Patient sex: F
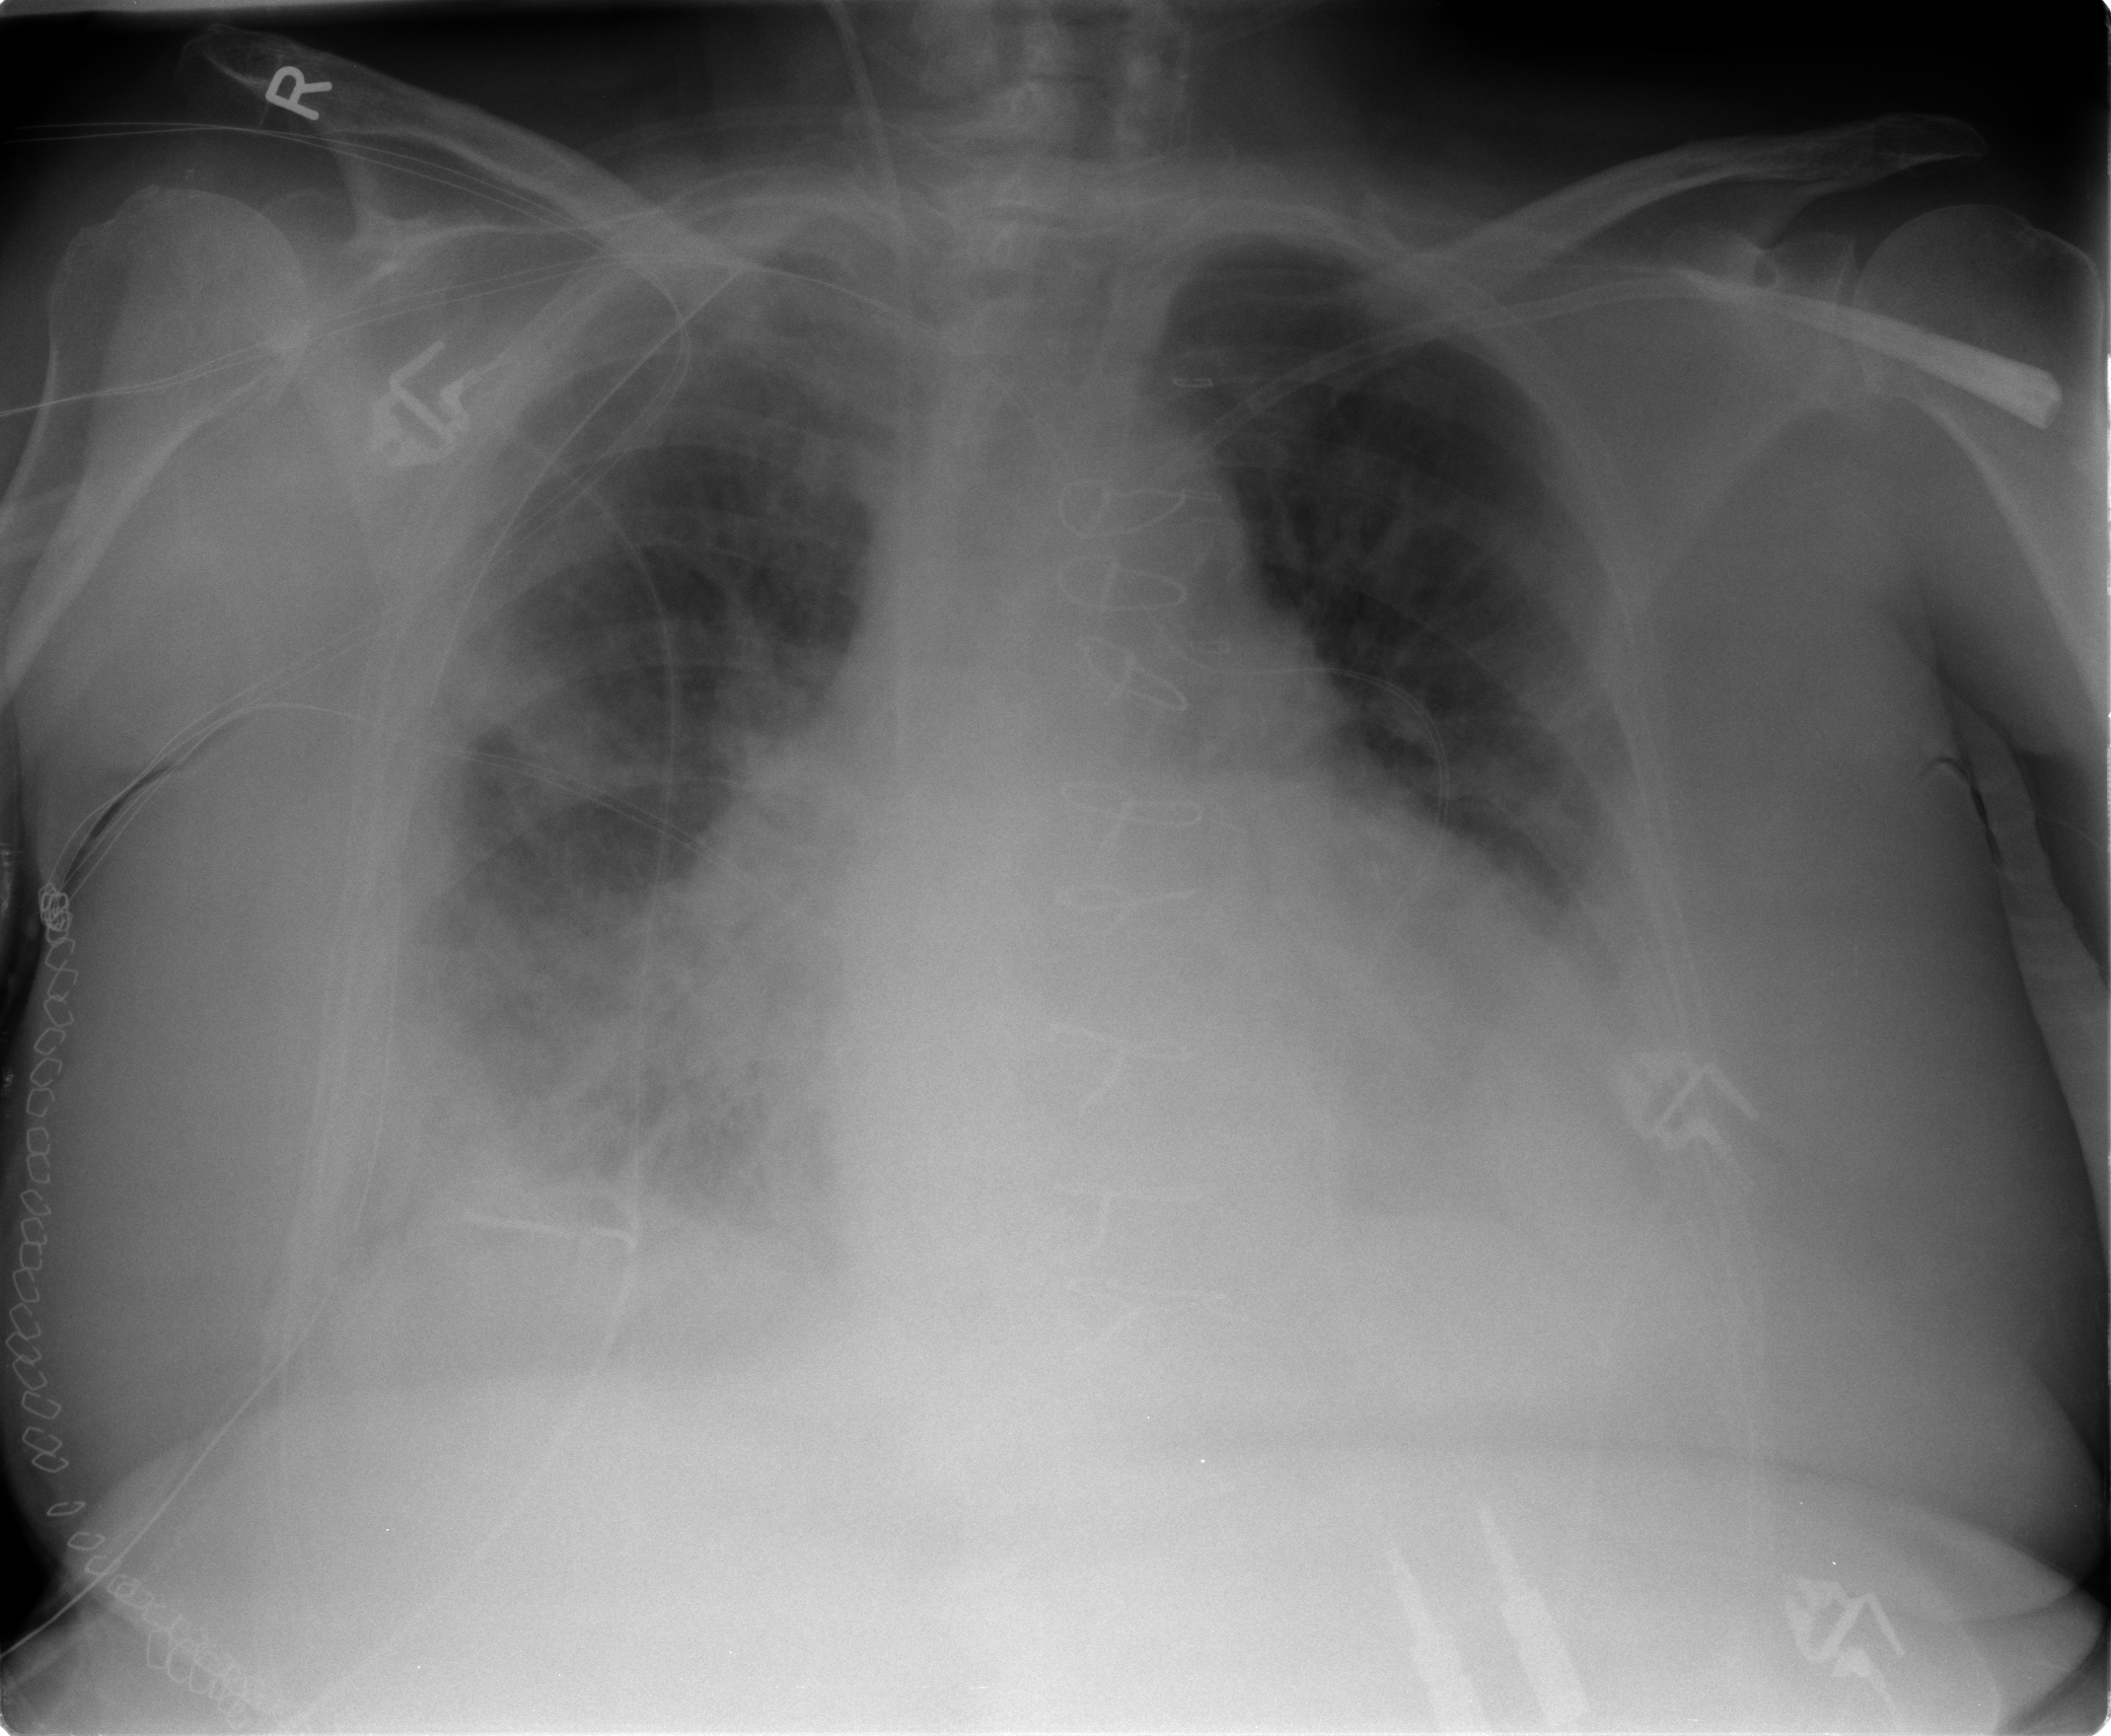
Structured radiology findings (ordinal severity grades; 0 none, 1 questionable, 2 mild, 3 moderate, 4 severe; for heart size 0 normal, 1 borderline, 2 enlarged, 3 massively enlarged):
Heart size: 2
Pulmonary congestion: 3
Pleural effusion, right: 3
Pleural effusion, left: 2
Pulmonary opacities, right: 3
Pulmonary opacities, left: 0
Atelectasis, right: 3
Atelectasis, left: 0